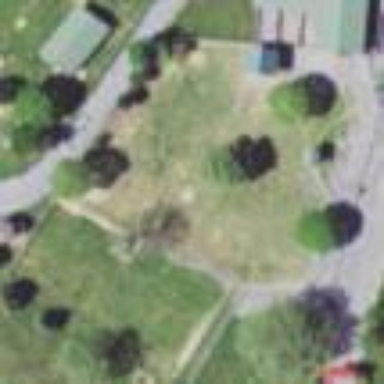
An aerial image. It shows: Enclosure in the zoo.